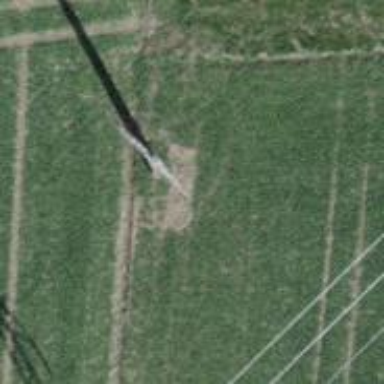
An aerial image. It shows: Power pole.